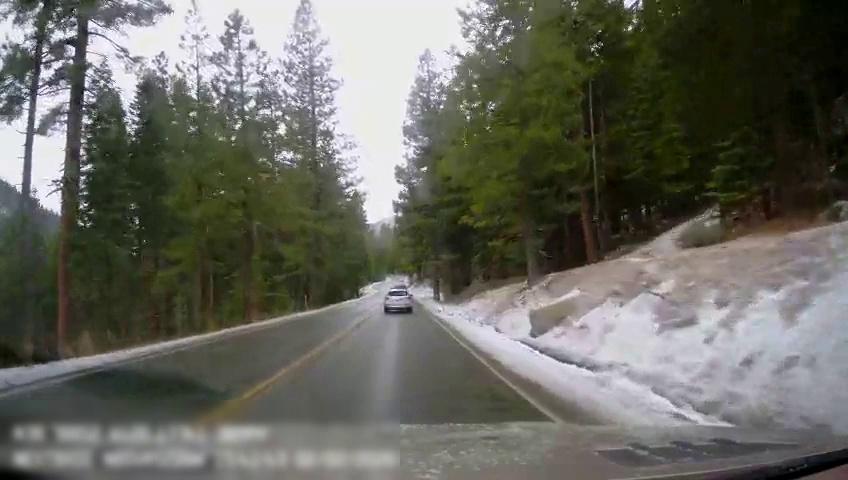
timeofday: Day
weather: Cloudy
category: Drivable Space
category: Vehicles | Car
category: Lanes | Current Lane
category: Lanes | Current Lane
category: Lanes | Opposite Lane
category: Lanes | Opposite Lane